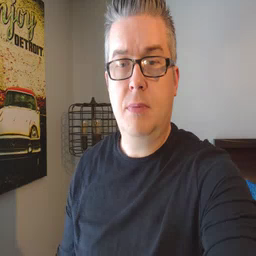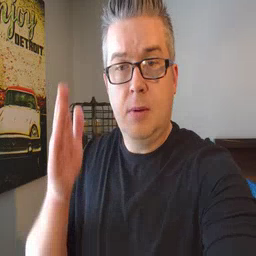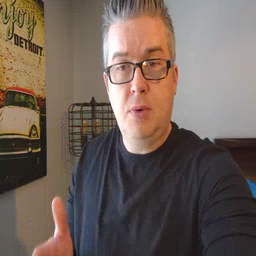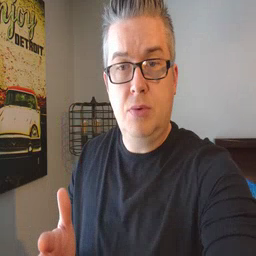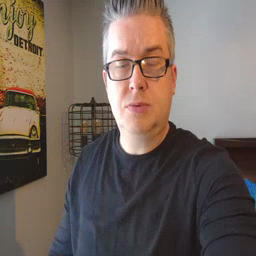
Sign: person